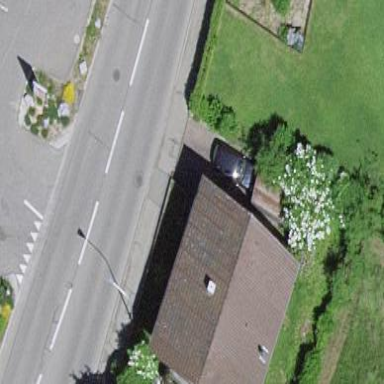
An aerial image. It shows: Residential building.